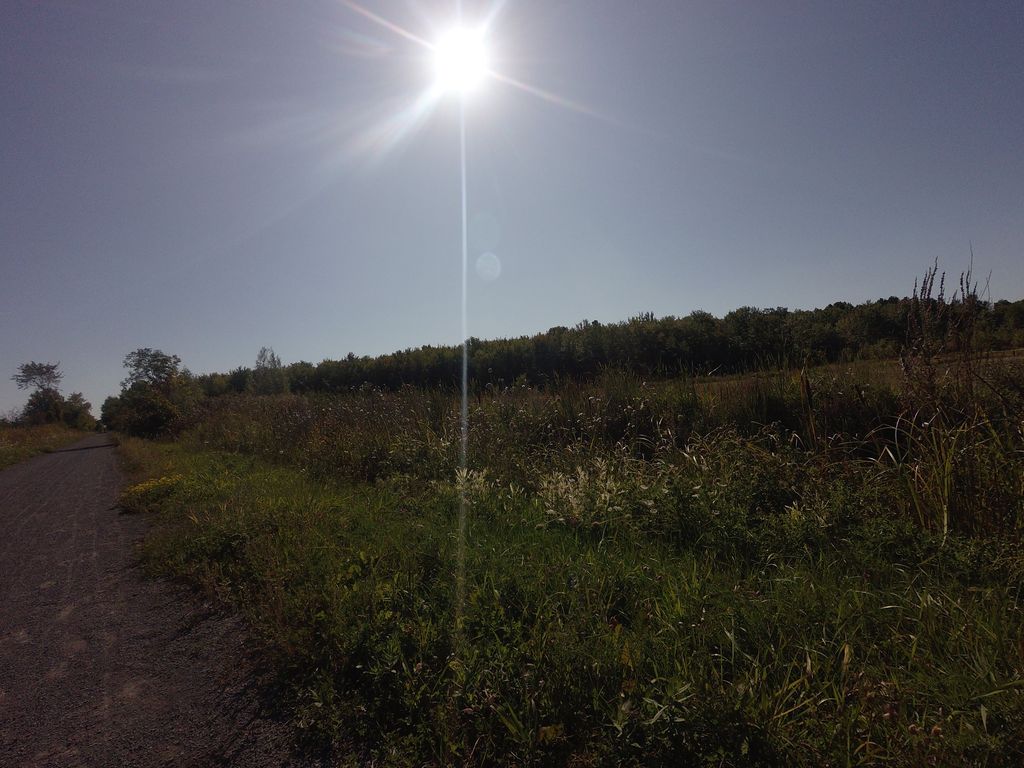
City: ottawa-gatineau